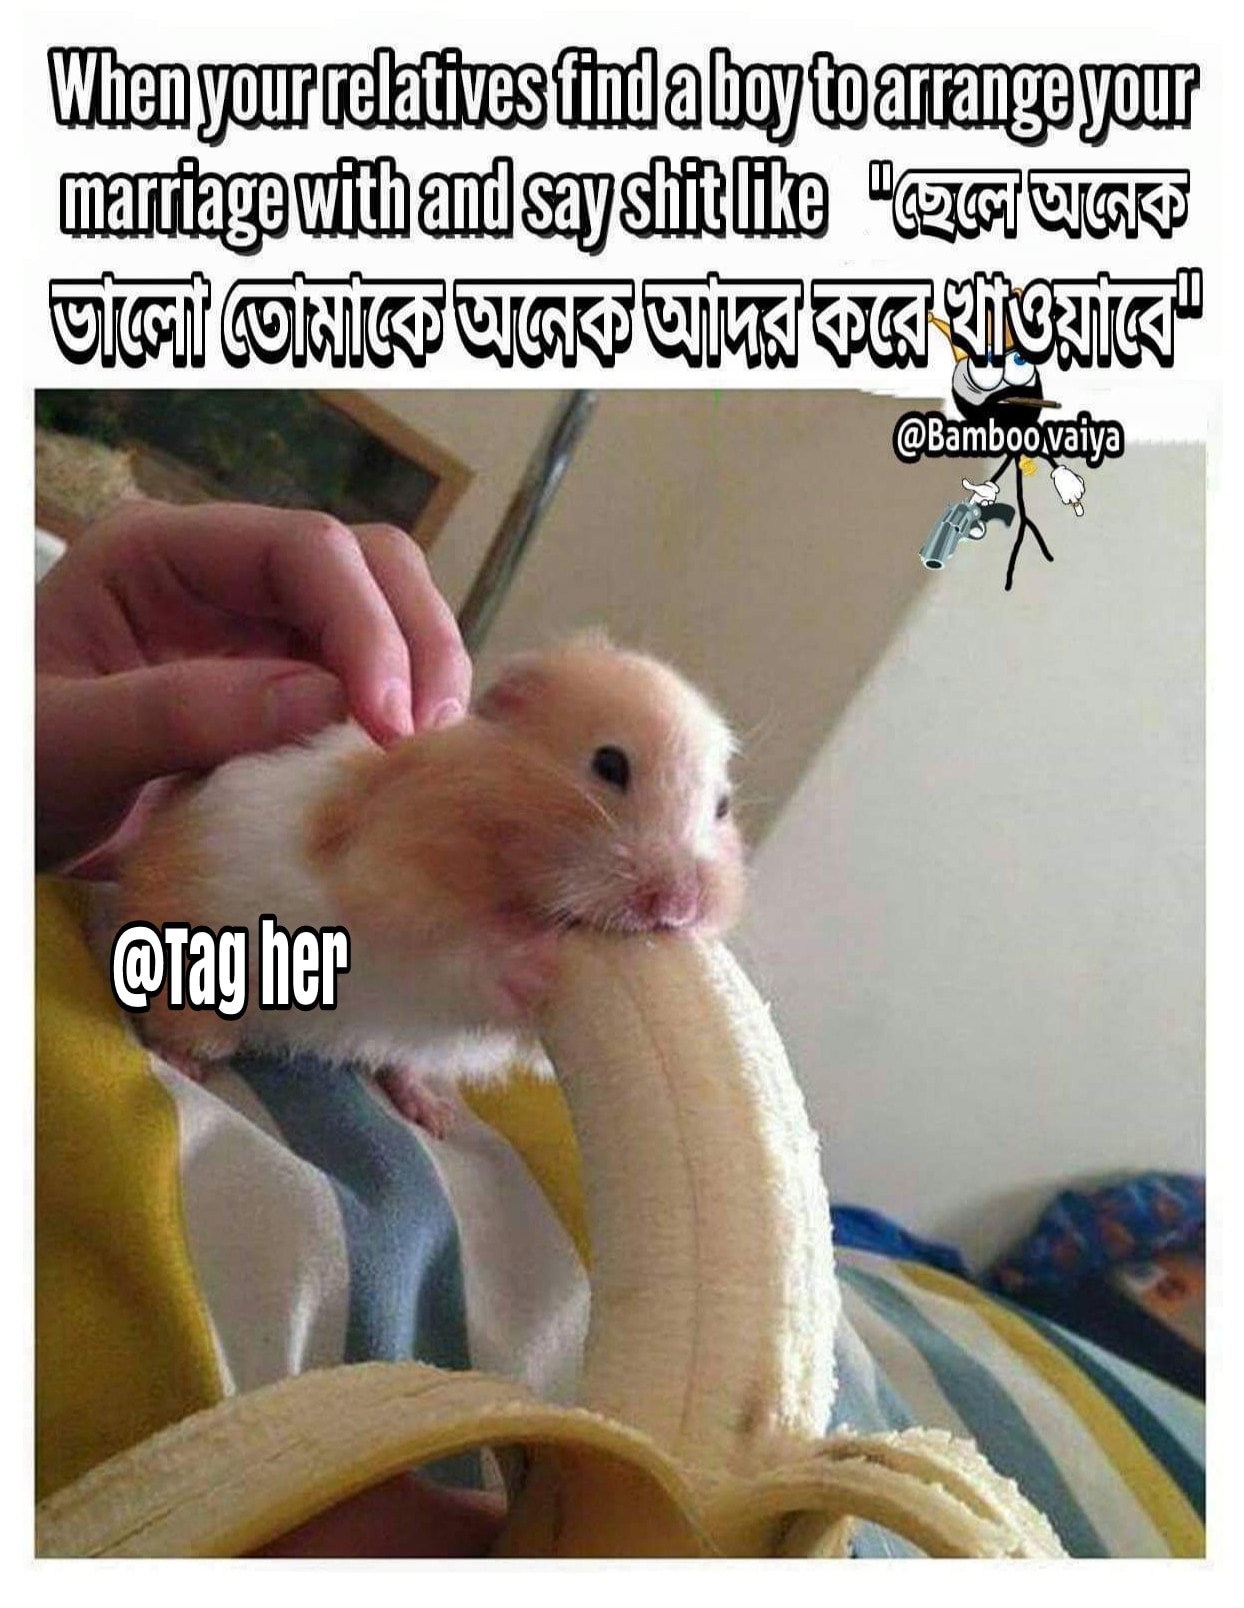
Caption: When your relatives find a boy to arrange your marriage with and say shit like "ছেলে অনেক ভালো তোমাকে অনেক আদর করে খাওয়াবে"    @Tag her
Label: hate